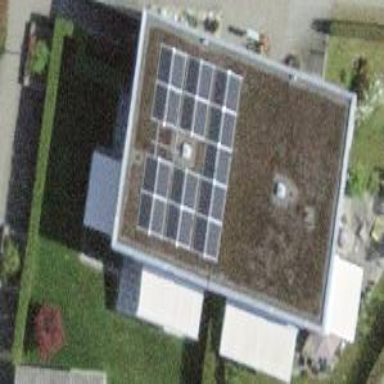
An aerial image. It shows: Solar power generator.